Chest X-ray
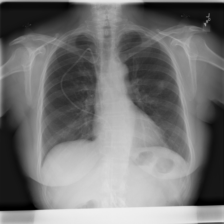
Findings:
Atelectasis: negative
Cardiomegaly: negative
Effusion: negative
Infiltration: negative
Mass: negative
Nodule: positive
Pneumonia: negative
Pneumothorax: negative
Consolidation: negative
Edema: negative
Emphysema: negative
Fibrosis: negative
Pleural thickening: negative
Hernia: negative